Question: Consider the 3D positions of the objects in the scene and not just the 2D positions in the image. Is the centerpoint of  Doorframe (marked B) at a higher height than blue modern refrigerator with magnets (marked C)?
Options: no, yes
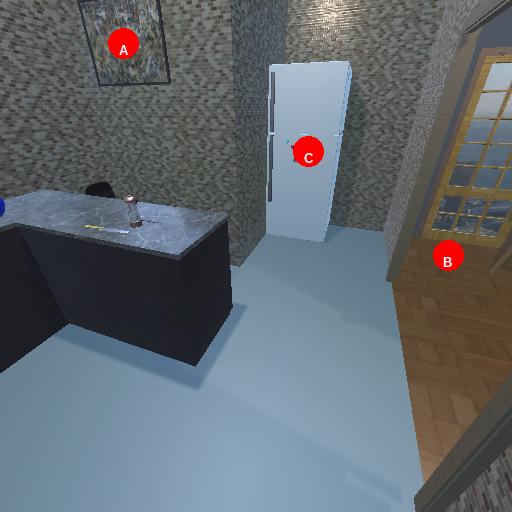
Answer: no